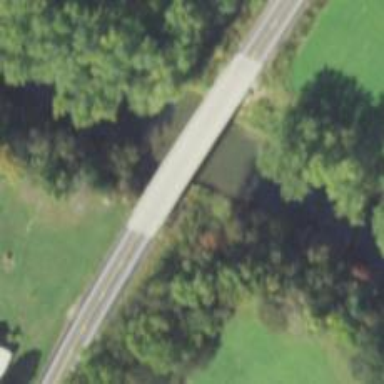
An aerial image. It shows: Primary highway with bridge.